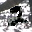
Label: 2